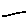
Label: line